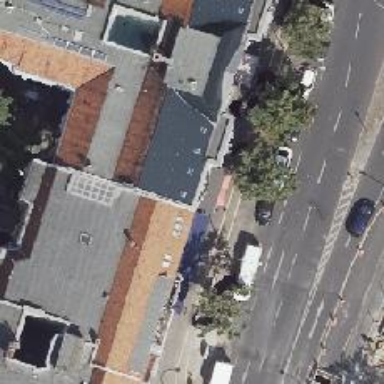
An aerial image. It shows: Greengrocer shop.